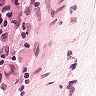
Metastatic tissue present: yes